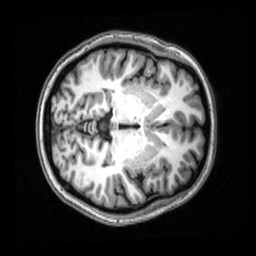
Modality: T1w
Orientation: axial
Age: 20
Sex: female
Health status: healthy
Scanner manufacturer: siemens
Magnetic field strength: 3 T
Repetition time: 2.53 s
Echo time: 0.00339 s